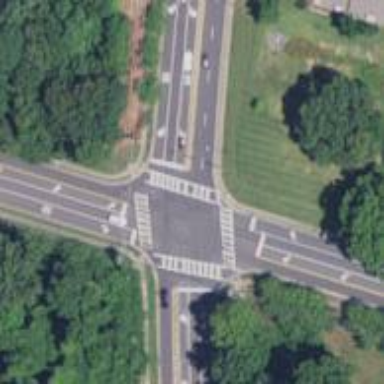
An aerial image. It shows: Uncontrolled road crossing.